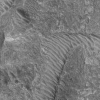
Atmospheric dust classification: not_dusty